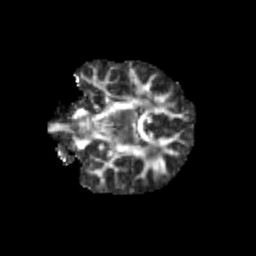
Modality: FA
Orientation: coronal
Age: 10
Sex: female
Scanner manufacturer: siemens
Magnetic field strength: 3 T
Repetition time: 3.8 s
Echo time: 0.07 s